Field crop: maize
Growth stage: 1
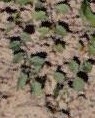
Species: convolvulus